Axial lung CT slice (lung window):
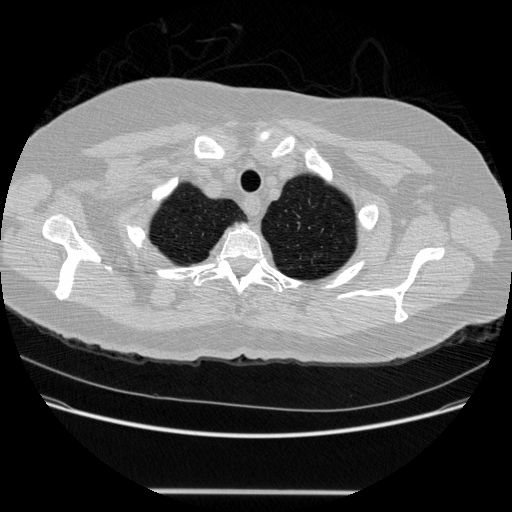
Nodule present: no